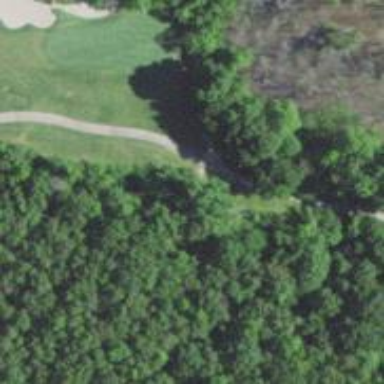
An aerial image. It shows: Service road designated as golf cart path.